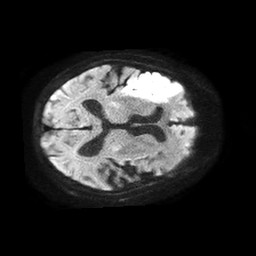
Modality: TRACE
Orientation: axial
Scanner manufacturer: philips
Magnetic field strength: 1.5 T
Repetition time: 4.6 s
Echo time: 0.08517 s